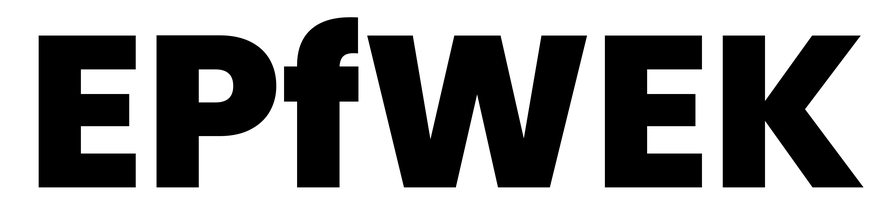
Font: Poppins-ExtraBold